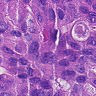
Metastatic tissue present: yes